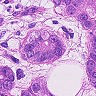
Metastatic tissue present: yes